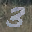
Label: 3